Field crop: maize
Growth stage: 1
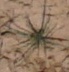
Species: lolium